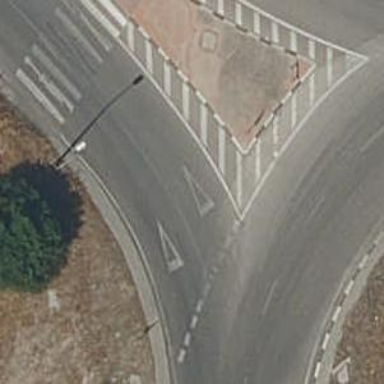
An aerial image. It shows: Road with "give way" sign.